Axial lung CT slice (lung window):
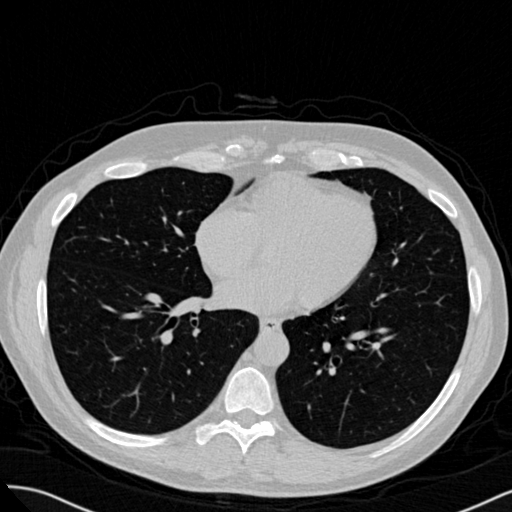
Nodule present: no